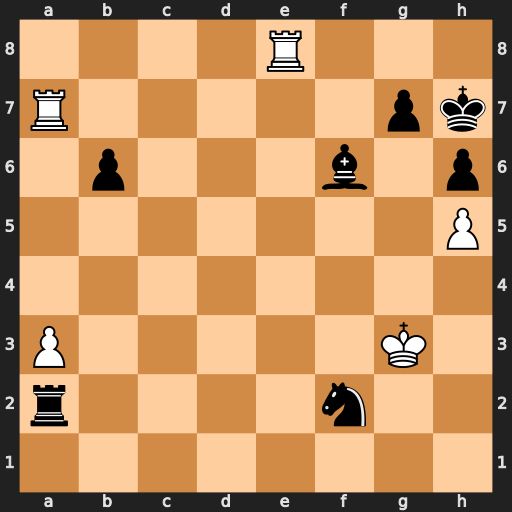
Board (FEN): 4R3/R5pk/1p3b1p/7P/8/P5K1/r4n2/8
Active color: w
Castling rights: -
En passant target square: -
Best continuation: Raa8 Nh1+ Kf3 g5 Ra7+ Bg7 Ree7